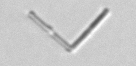
Label: Nanoneis